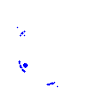
Particle: pion